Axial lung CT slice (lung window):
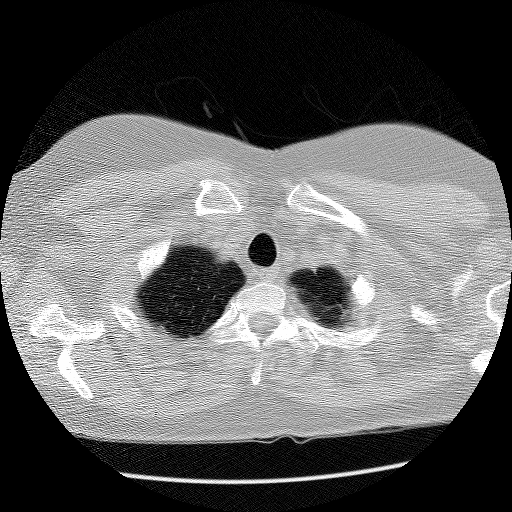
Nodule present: no